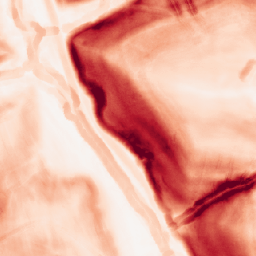
Category: morphological
Decomposition family: morphological_gradient
Decomposition parameters: size: 5
shape: disk
Upsampling method: nearest
Upsampling parameters: scale: 4
Upsampling scale: 4